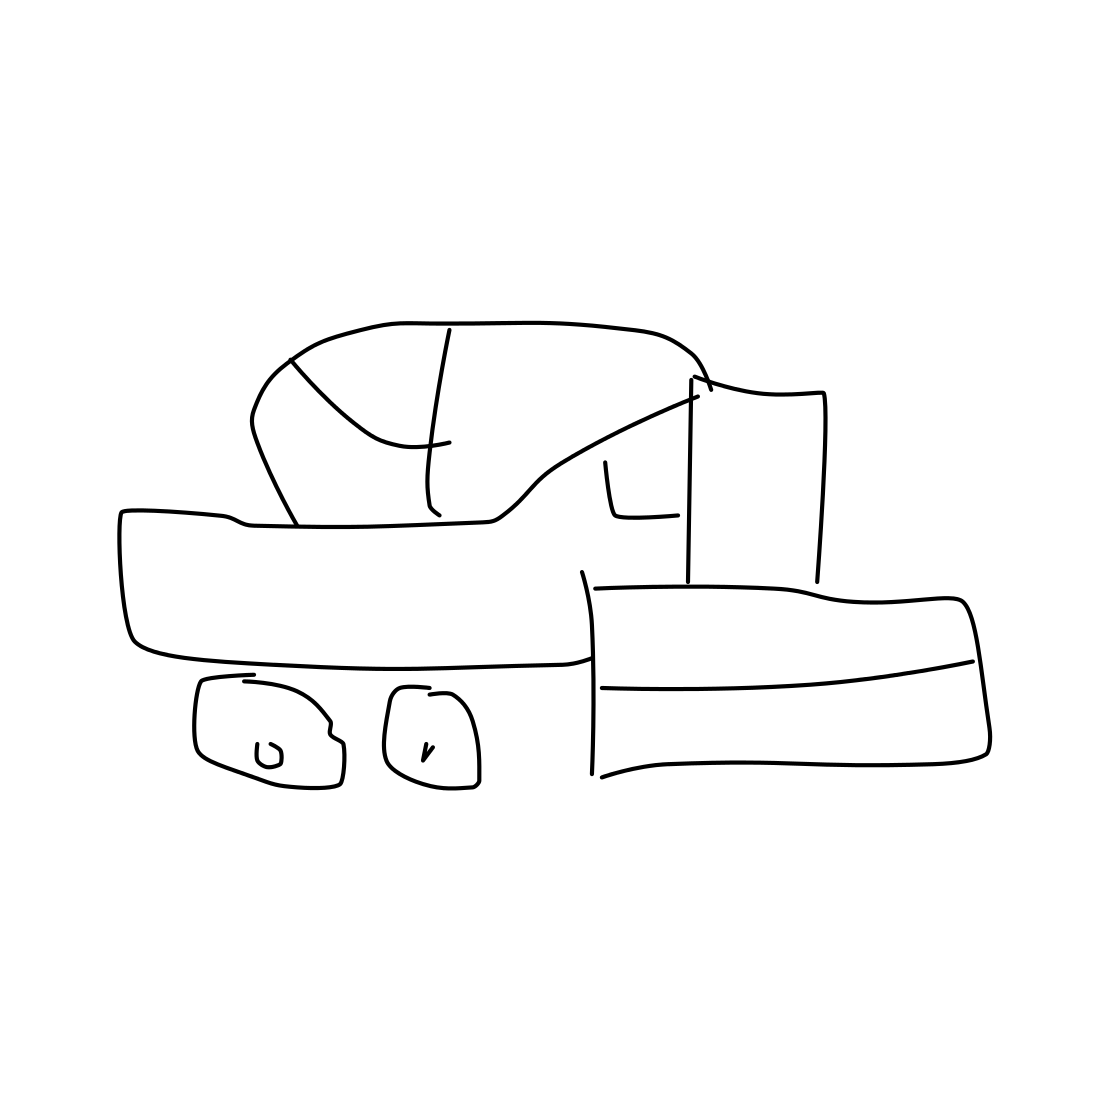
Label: bulldozer